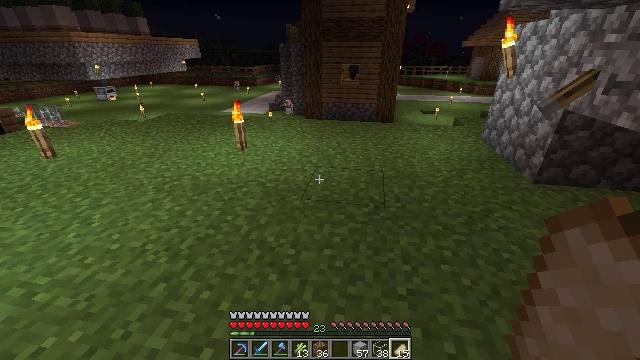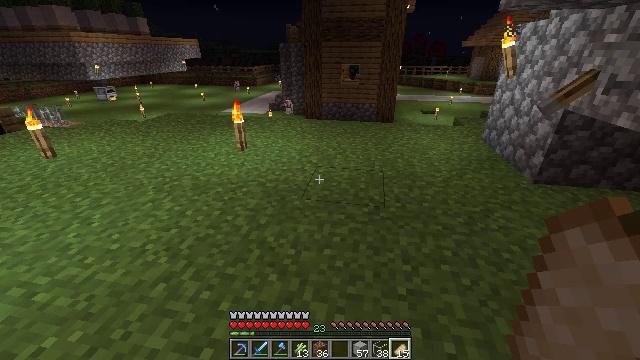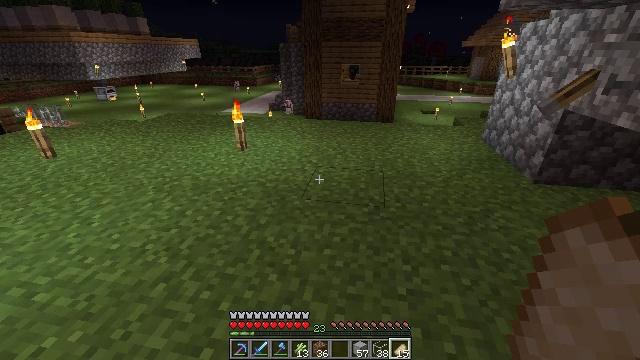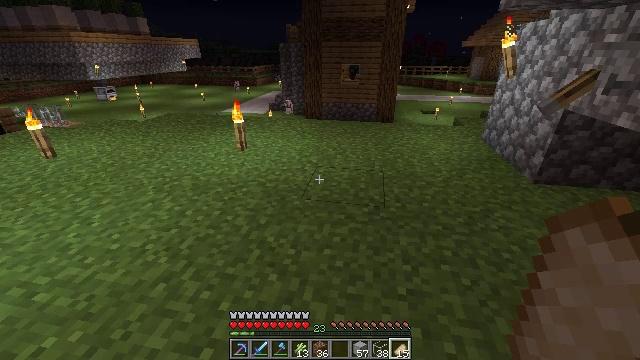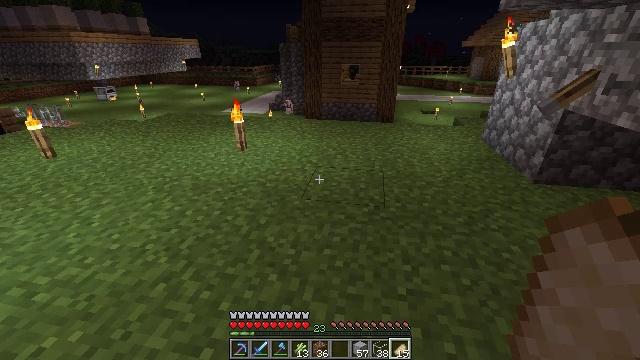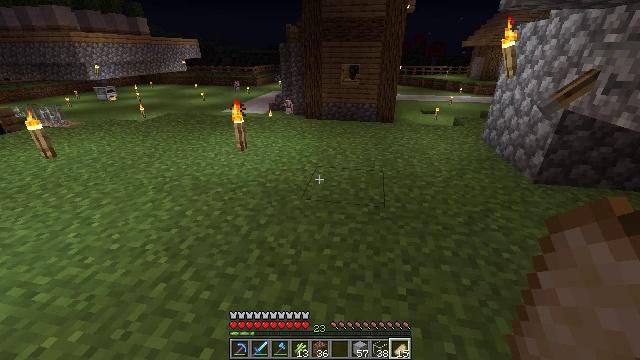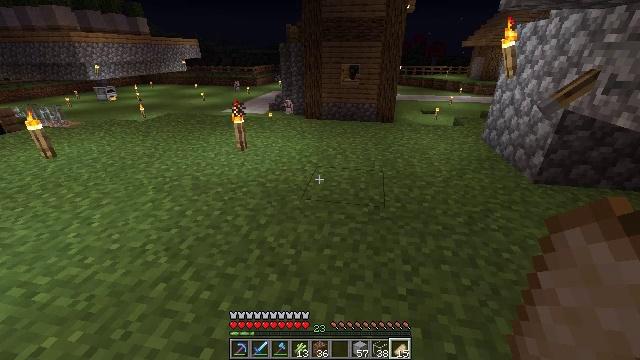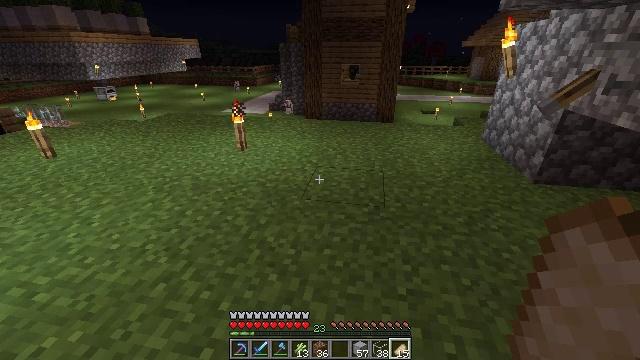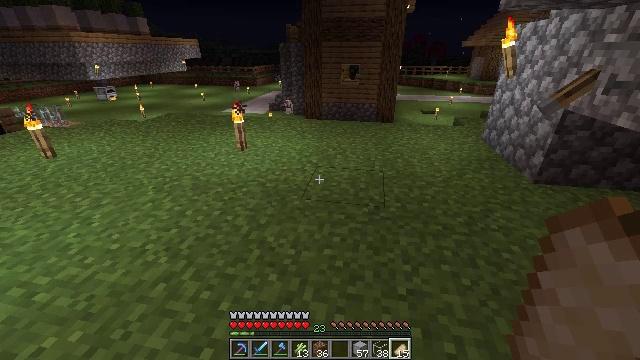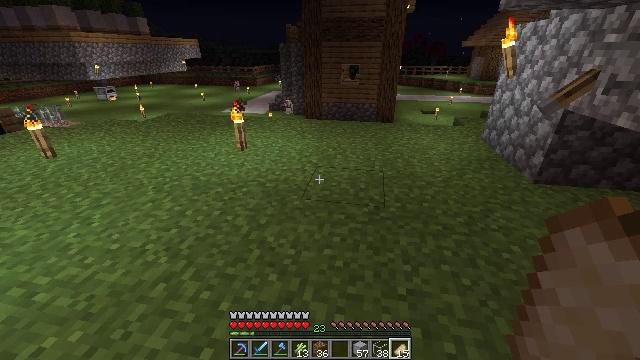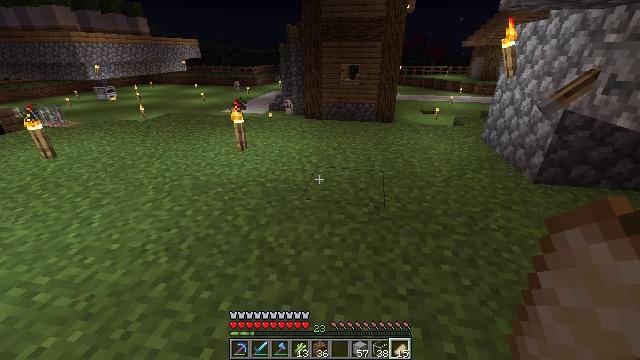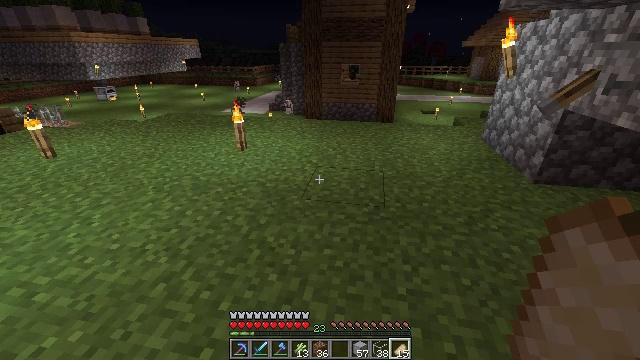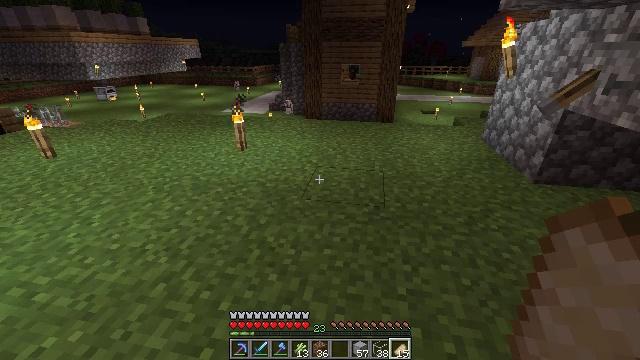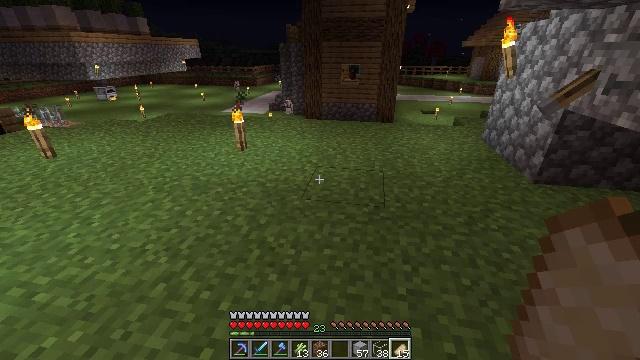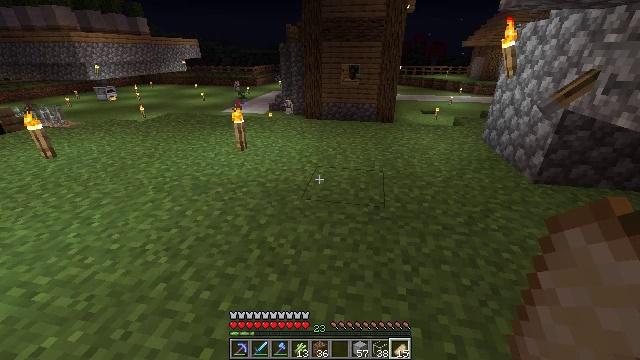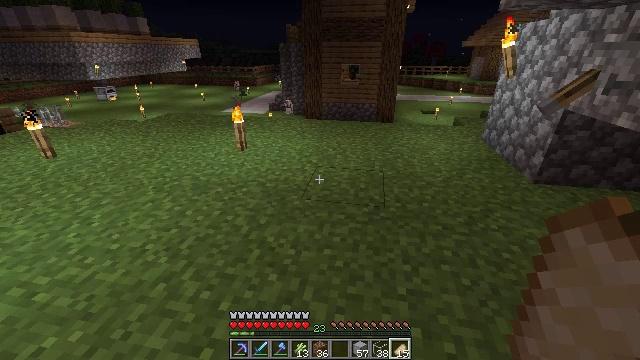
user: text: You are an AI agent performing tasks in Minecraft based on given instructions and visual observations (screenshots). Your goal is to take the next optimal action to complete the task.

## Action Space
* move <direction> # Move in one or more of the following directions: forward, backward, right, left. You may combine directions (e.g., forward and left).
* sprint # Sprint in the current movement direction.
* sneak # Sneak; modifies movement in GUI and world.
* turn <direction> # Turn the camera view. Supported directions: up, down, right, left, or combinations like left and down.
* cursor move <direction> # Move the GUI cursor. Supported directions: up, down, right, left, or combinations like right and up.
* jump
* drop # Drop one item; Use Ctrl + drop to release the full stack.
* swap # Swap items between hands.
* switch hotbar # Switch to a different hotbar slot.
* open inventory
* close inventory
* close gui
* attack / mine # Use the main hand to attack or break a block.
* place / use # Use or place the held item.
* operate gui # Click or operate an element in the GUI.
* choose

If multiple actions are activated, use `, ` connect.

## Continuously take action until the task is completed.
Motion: motion action
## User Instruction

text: Craft a green dye.
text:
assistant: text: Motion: no_op
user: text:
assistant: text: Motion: no_op
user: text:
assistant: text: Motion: no_op
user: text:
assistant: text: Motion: no_op
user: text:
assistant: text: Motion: no_op
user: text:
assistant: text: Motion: no_op
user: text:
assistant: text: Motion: no_op
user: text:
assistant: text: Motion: no_op
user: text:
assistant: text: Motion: no_op
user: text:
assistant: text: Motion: no_op
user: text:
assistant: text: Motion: no_op
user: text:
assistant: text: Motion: no_op
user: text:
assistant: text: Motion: no_op
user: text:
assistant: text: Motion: no_op
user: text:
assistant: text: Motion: no_op
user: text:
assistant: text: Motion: no_op
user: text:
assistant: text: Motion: no_op
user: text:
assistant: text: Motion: no_op
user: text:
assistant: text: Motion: no_op
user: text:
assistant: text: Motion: no_op
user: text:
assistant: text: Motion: no_op
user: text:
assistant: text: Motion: no_op
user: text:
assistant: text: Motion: no_op
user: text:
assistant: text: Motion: no_op
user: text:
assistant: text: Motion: no_op
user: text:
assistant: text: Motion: no_op
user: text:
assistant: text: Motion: no_op
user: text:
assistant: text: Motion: no_op
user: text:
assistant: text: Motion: no_op
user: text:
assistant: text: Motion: no_op